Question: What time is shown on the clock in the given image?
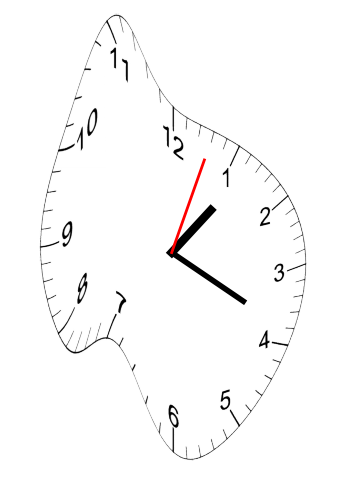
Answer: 01:19:03